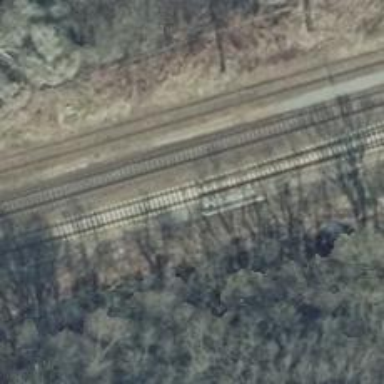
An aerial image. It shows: Railway switch.